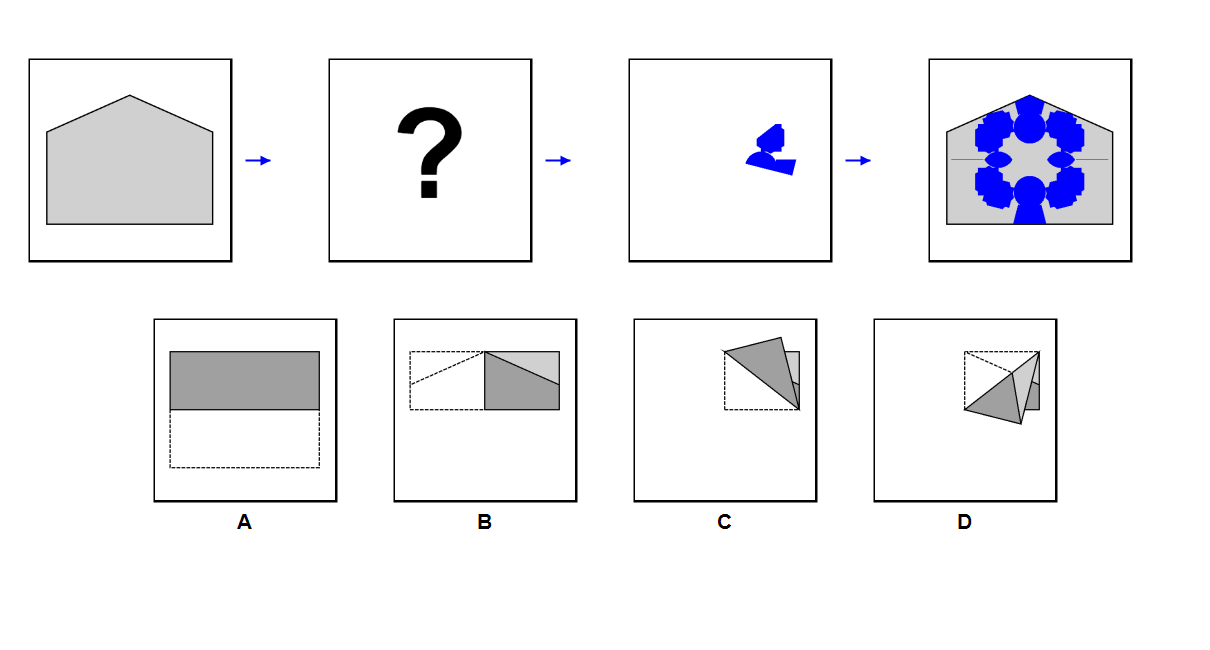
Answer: C